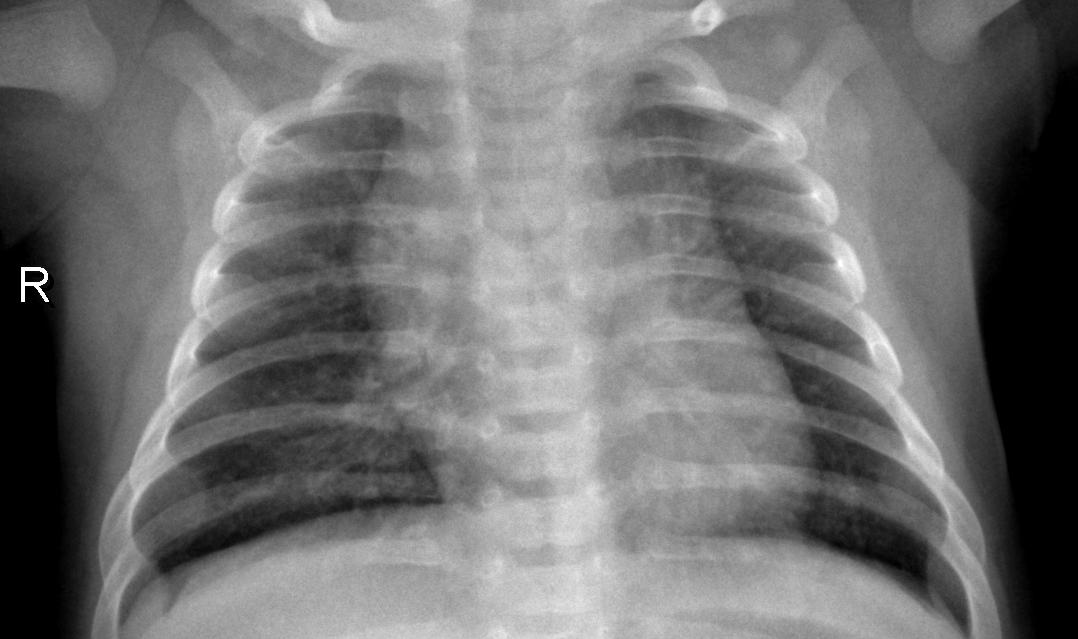
Diagnosis: PNEUMONIA